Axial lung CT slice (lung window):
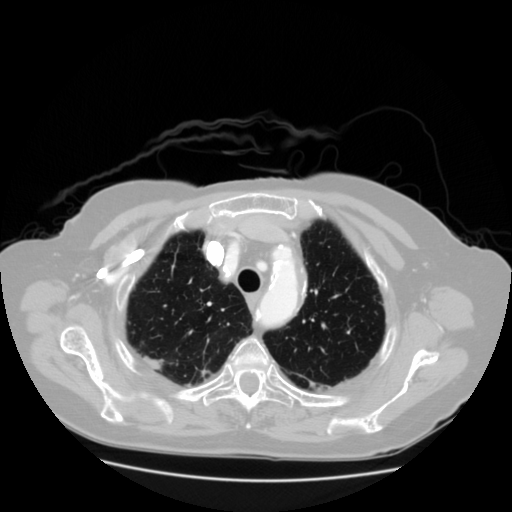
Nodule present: no